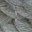
Label: 1